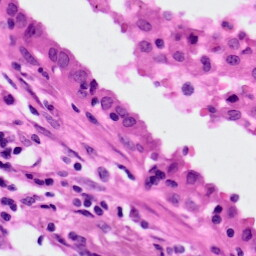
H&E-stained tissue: Lung